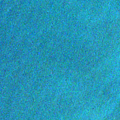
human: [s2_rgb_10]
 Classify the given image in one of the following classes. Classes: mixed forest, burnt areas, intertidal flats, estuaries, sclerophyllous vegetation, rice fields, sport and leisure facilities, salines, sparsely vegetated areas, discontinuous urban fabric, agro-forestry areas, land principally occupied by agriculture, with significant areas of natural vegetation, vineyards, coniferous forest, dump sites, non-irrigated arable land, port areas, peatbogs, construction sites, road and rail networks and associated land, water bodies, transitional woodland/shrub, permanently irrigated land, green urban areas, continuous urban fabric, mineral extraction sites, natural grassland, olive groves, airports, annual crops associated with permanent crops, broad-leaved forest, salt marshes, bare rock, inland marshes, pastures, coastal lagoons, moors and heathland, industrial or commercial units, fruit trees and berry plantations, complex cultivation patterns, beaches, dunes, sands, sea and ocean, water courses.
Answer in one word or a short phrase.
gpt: sea and ocean